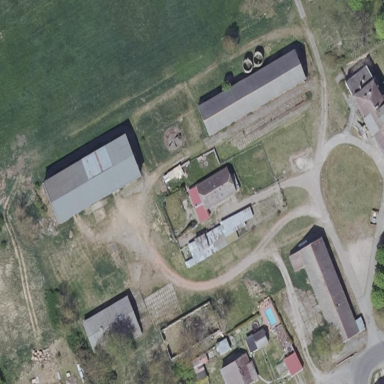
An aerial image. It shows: Farmyard area.